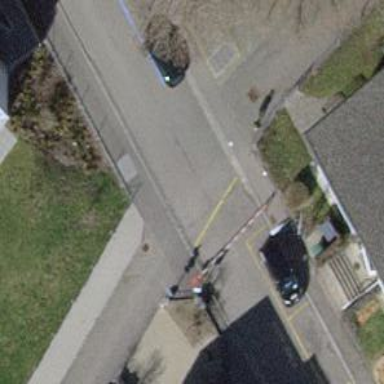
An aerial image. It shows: Lift gate barrier.